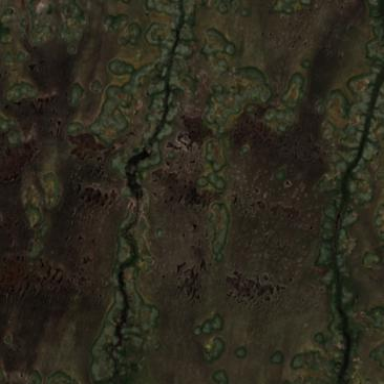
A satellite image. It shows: Palsa bog located within wetland area.